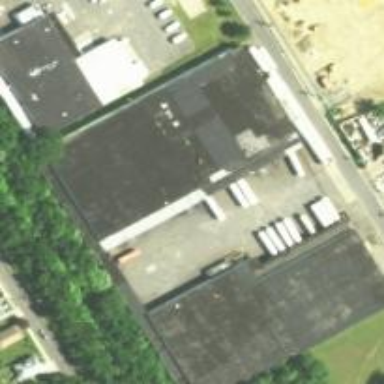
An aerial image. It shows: Industrial building.